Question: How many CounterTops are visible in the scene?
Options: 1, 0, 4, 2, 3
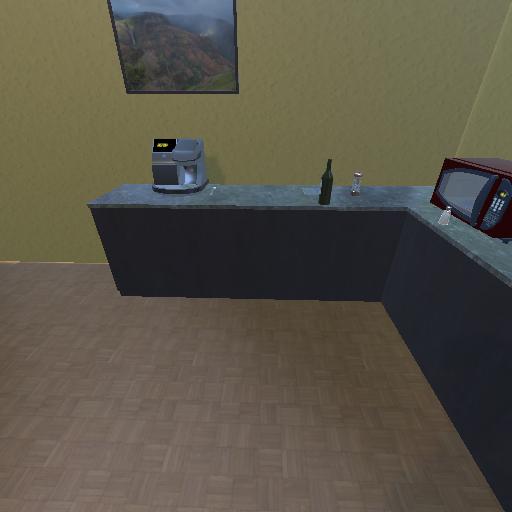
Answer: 1